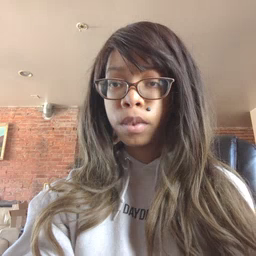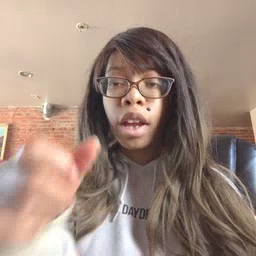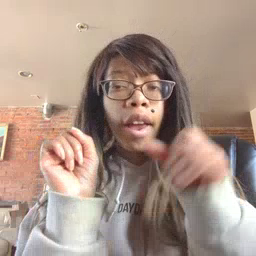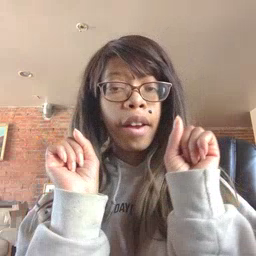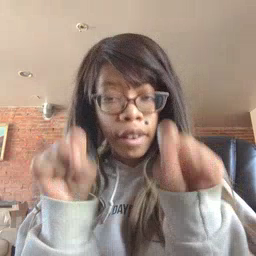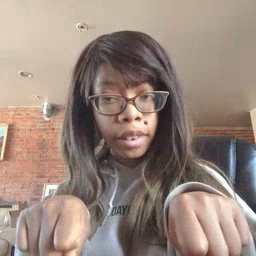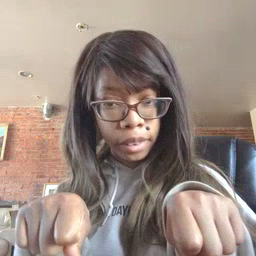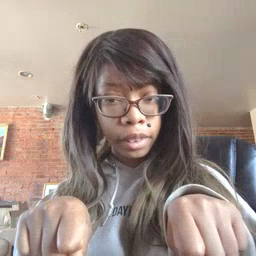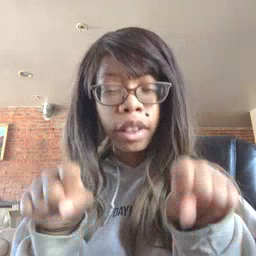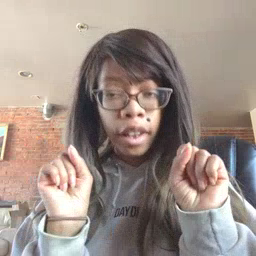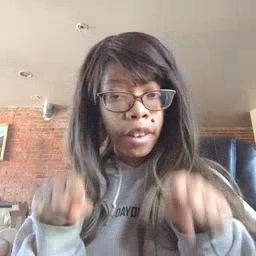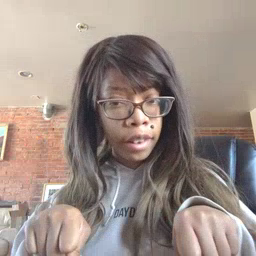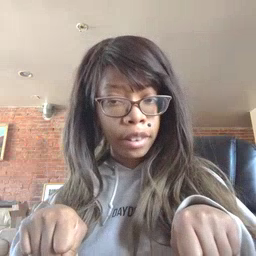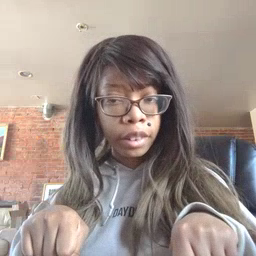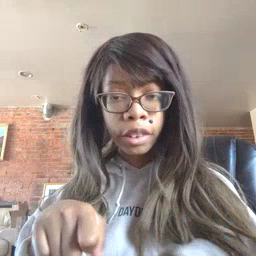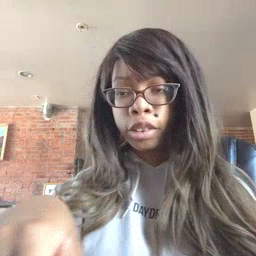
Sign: can